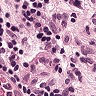
Metastatic tissue present: no